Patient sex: M
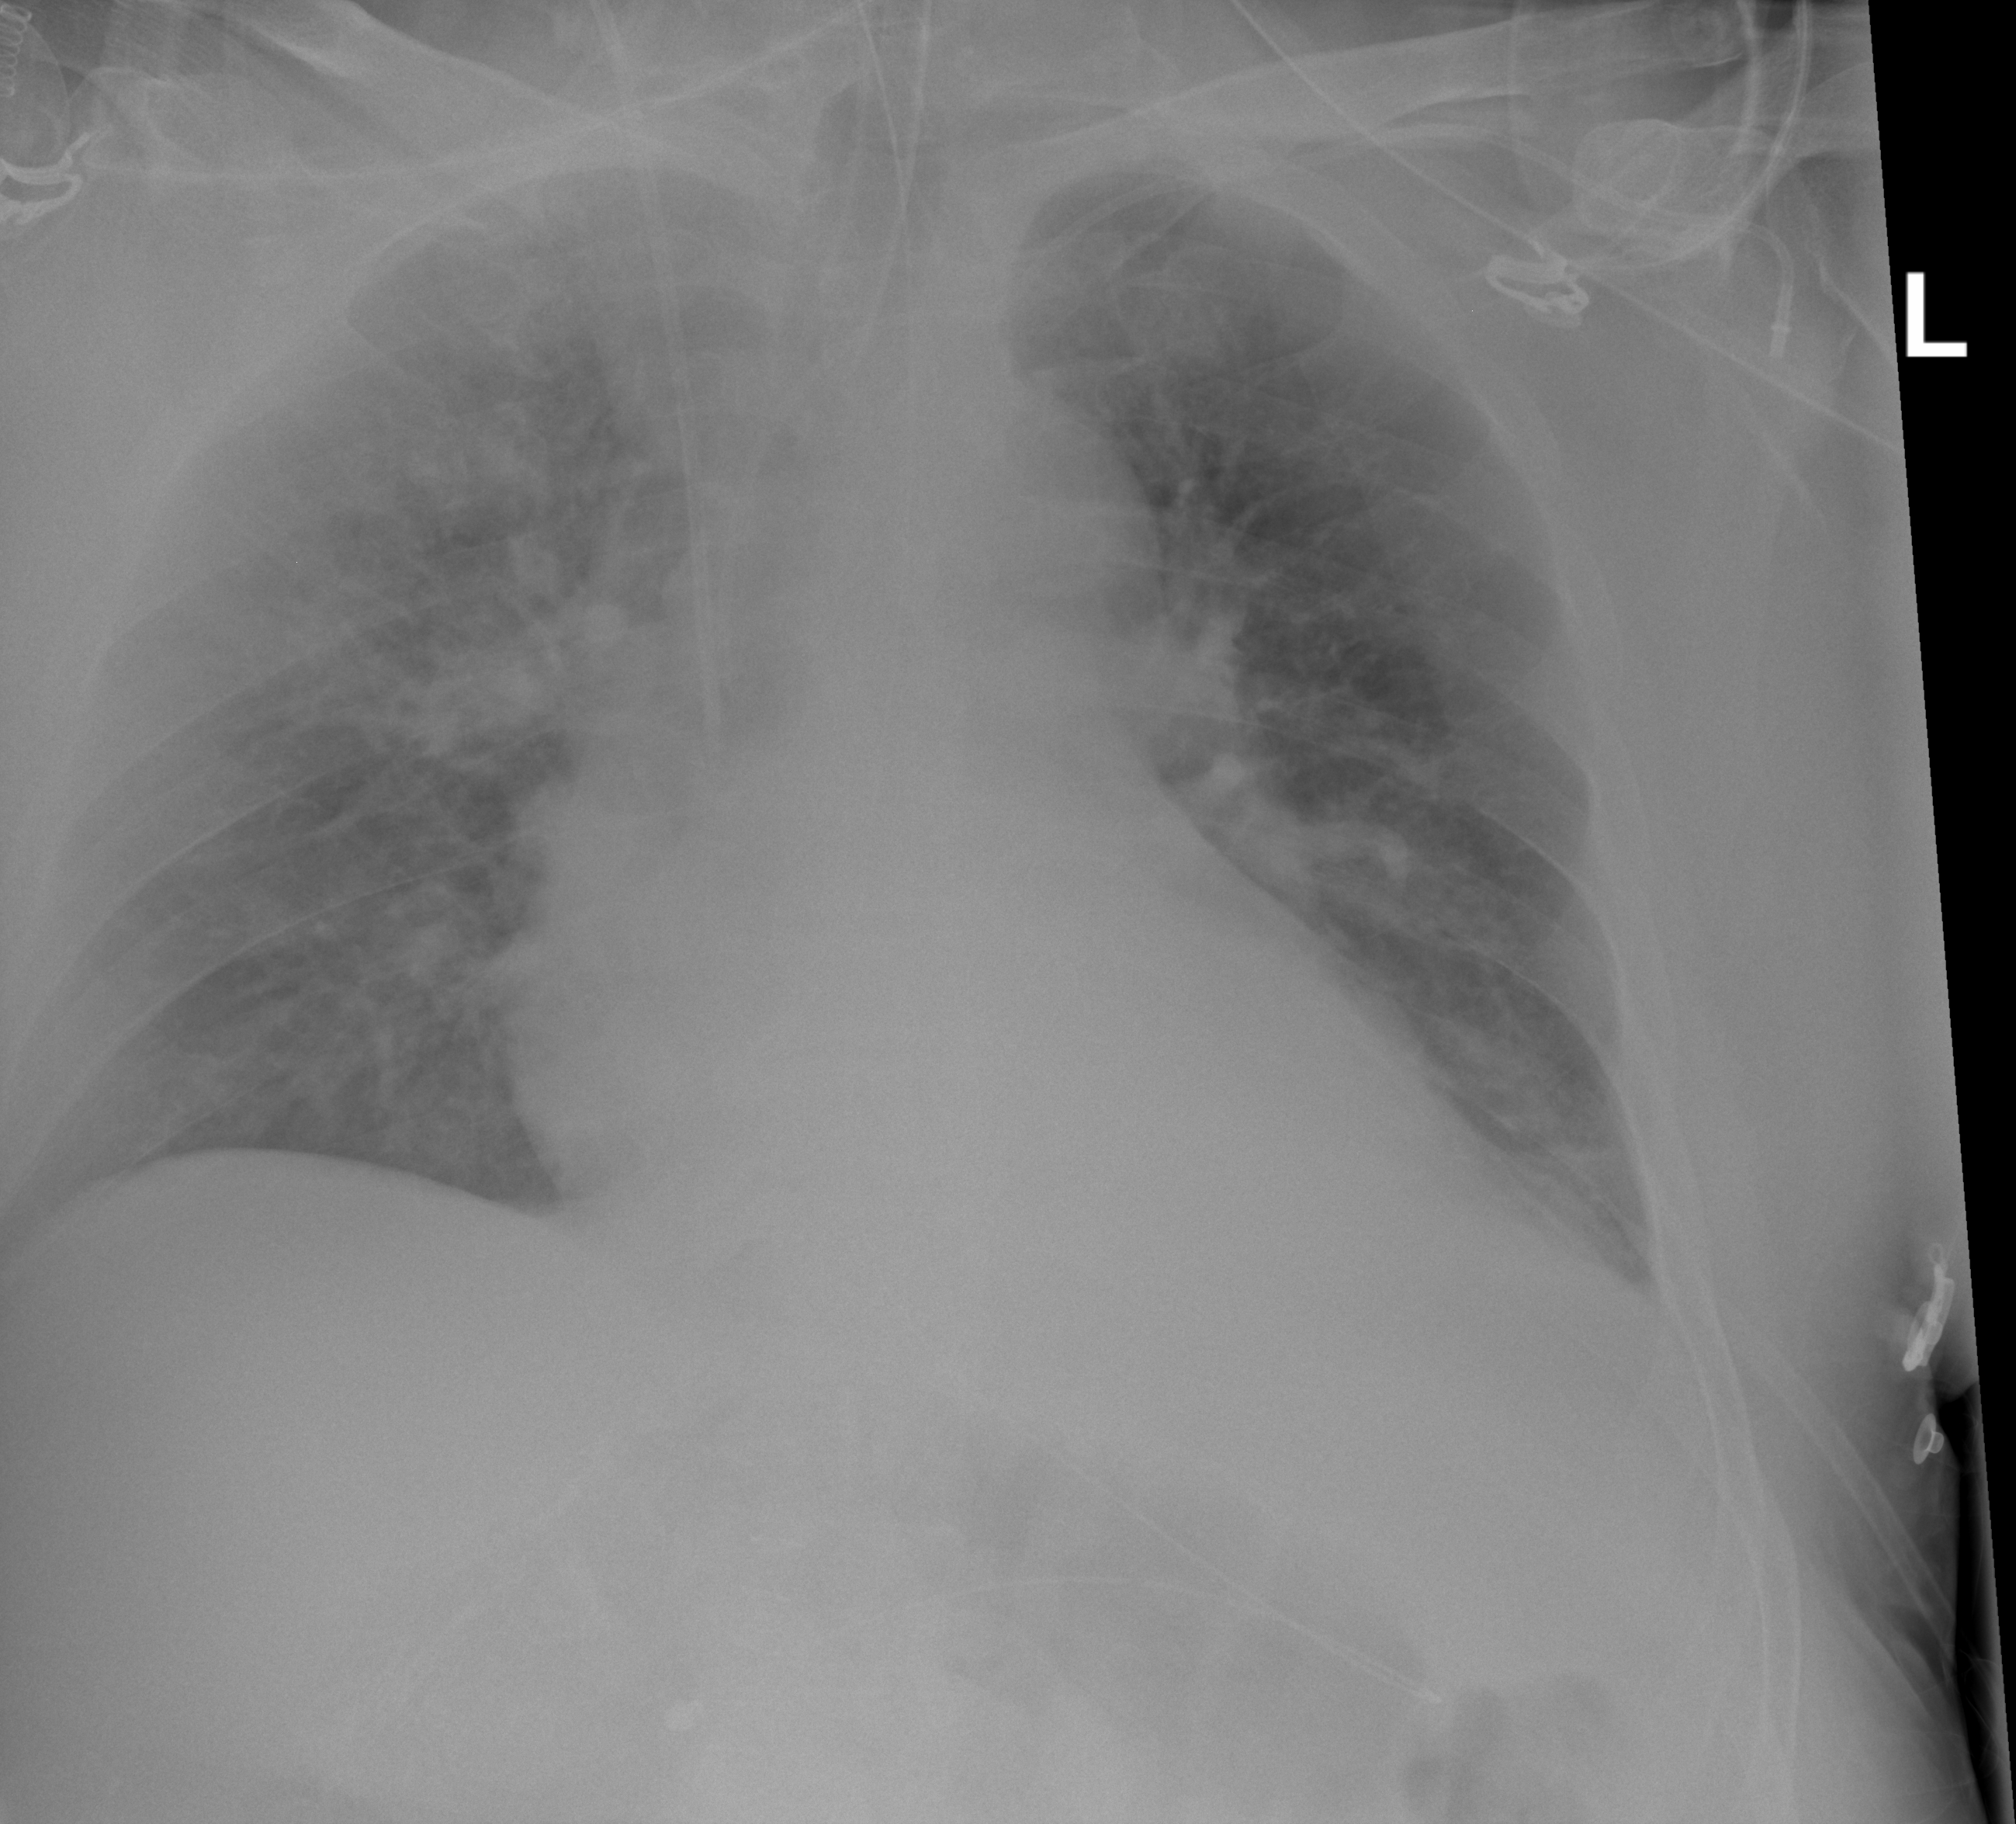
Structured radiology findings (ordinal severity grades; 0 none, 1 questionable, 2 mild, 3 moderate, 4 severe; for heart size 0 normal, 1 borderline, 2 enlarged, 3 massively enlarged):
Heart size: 0
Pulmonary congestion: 2
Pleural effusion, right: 0
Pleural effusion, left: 1
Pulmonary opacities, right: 3
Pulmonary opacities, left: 1
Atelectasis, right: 3
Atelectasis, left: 2